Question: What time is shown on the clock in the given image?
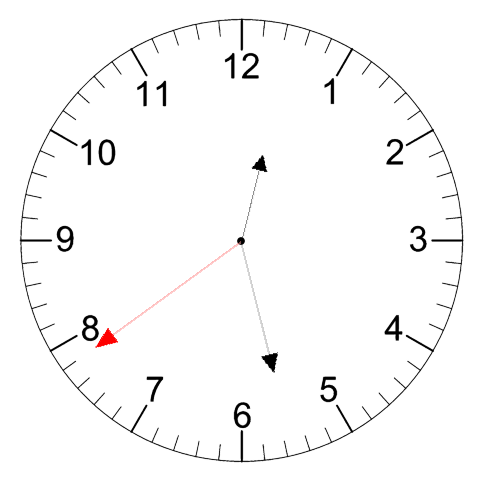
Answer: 12:27:39